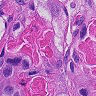
Metastatic tissue present: yes